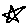
Label: star